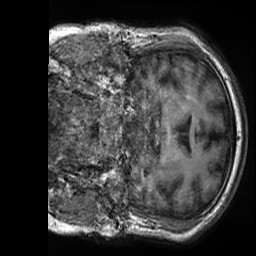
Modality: T1w
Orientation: coronal
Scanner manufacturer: siemens
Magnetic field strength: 3 T
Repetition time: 2.5 s
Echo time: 0.00299 s